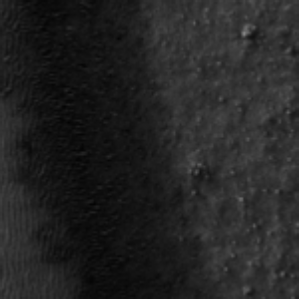
Label: frost